Question: How can I create a number line with labels, instead of numbers in Latex? I have no idea how to even start.

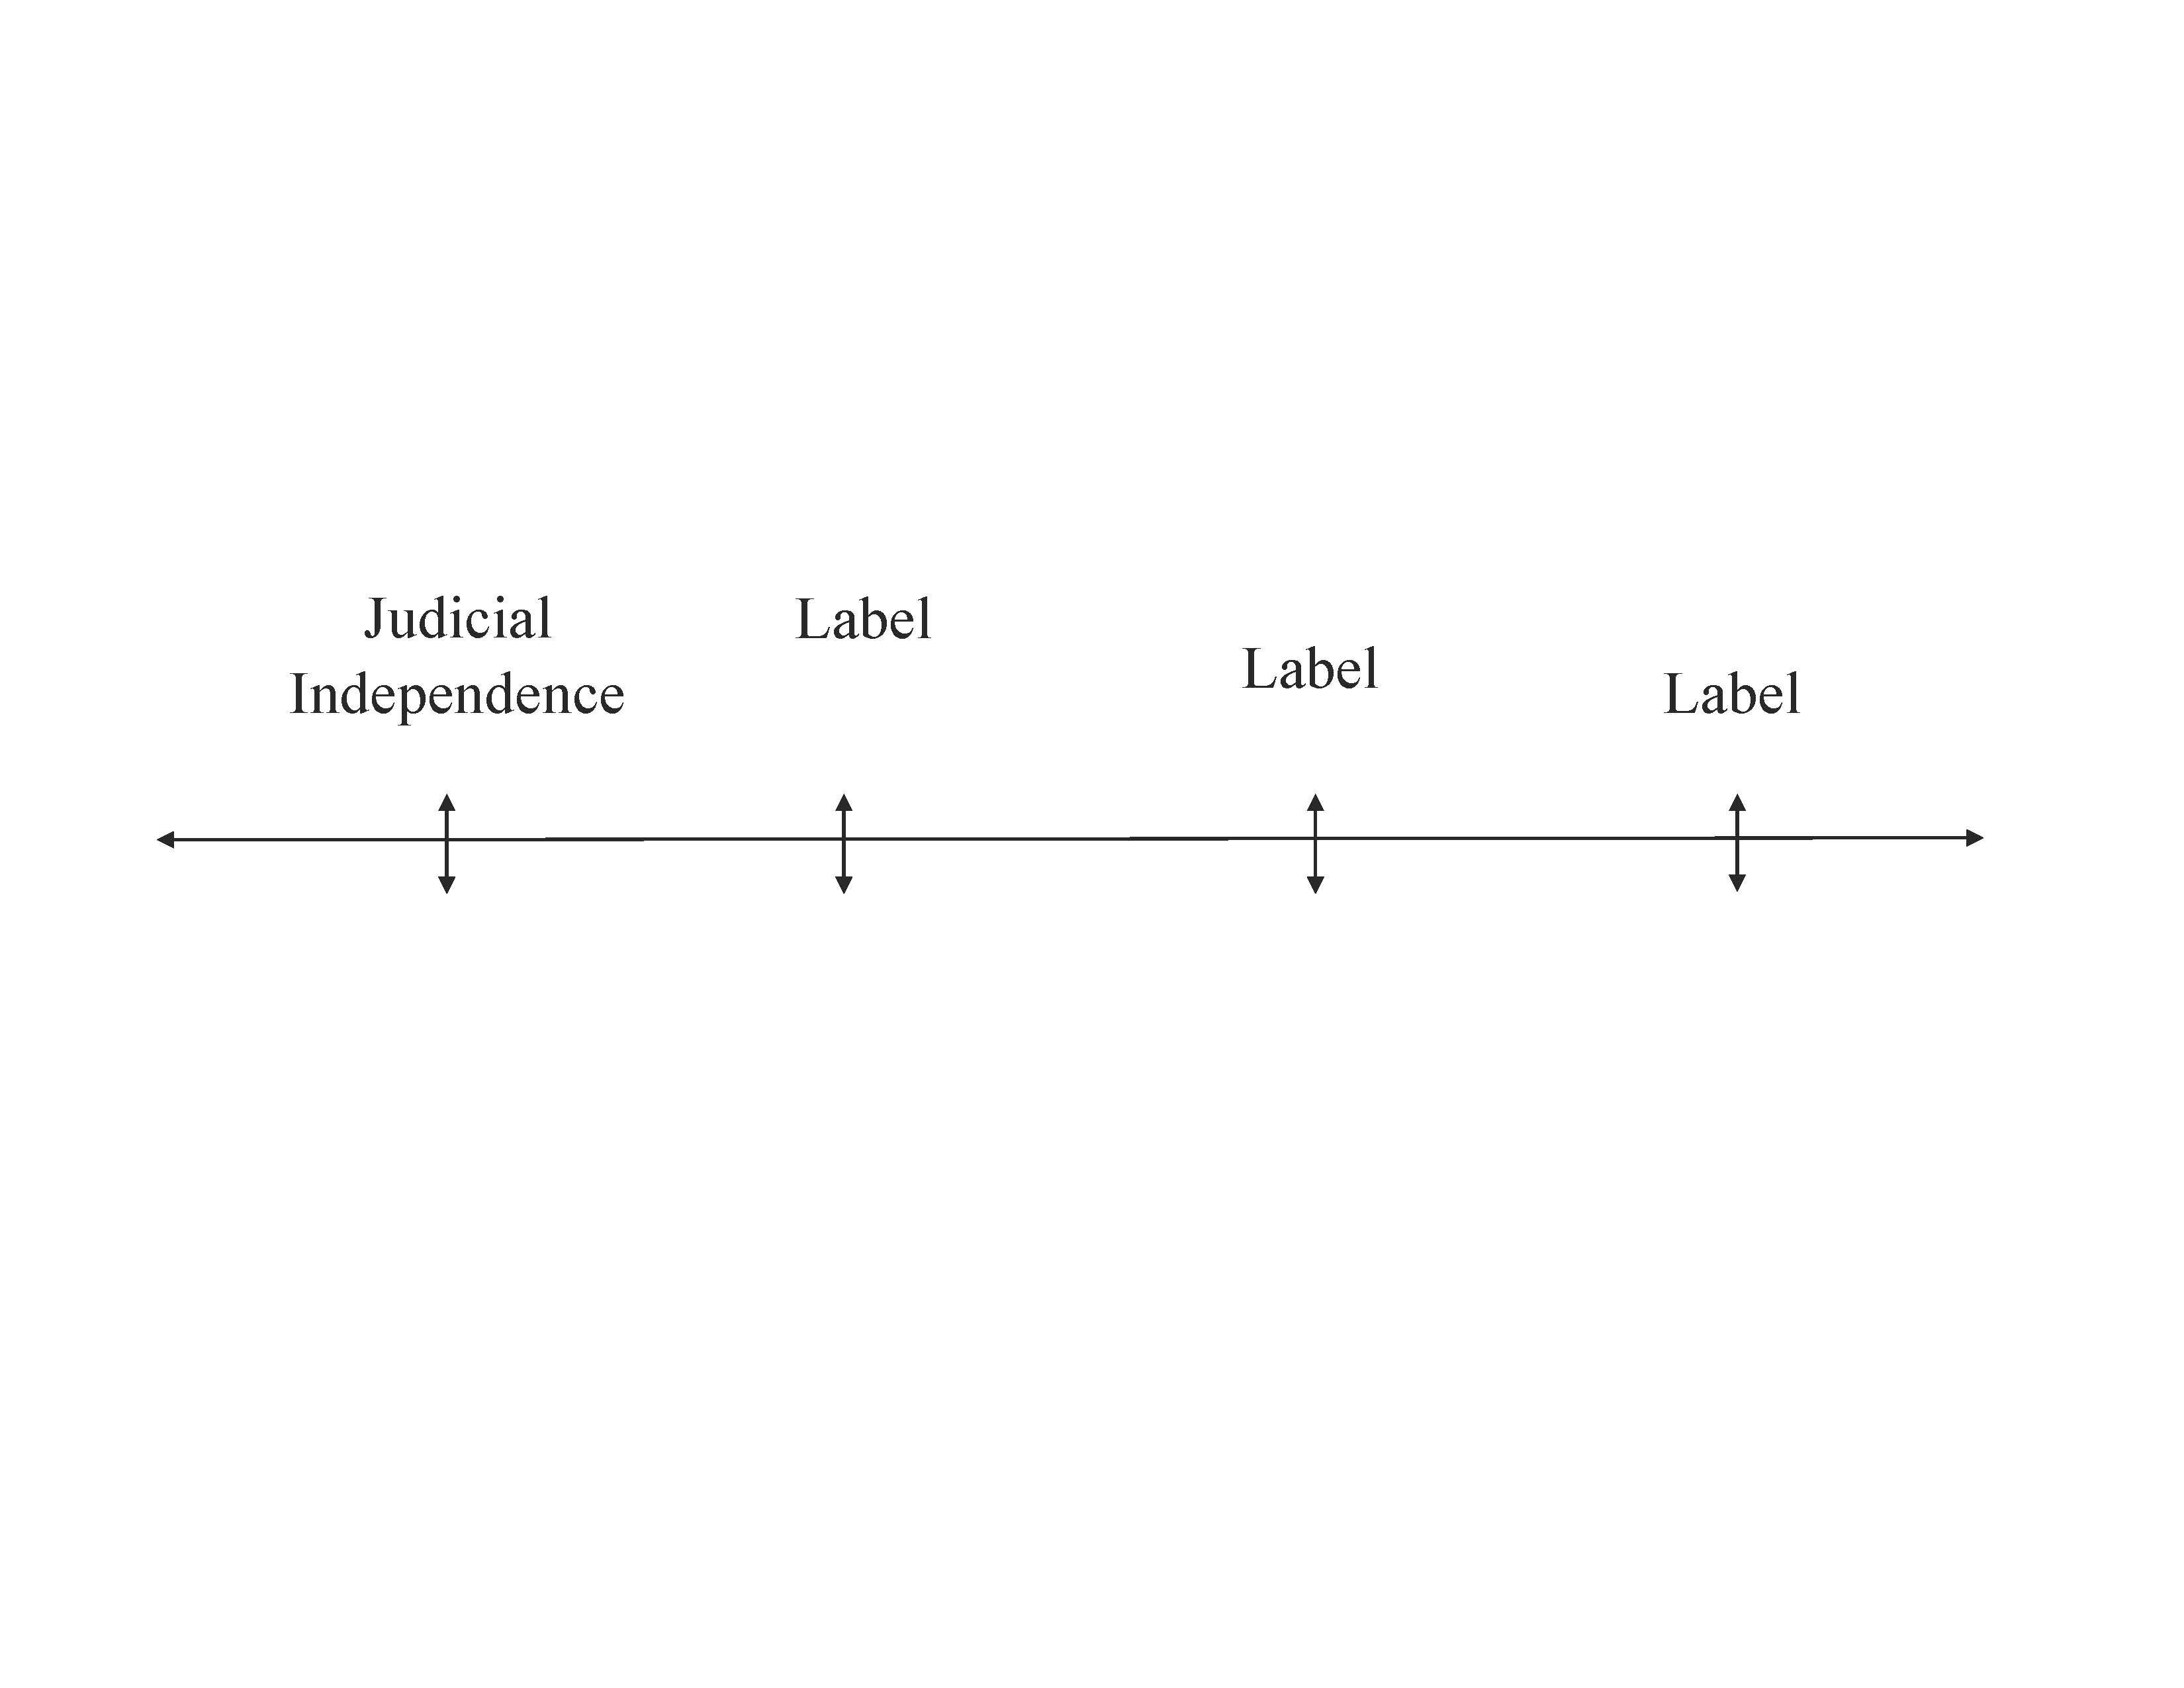
Answer: Try this one:
'''
\documentclass[multi=false,tikz,border=2mm]{standalone}
\usetikzlibrary{arrows}
\begin{document}
\begin{tikzpicture}
\def\labelz{{"Judicial Independence","Long Label 2","Label 3","Label 4"}}
\draw [<->,>=triangle 45] (0,0) -- (10,0);
\foreach \x in {1,...,4} {%
\draw [<->,>=stealth] (2*\x,-.4) -- (2*\x,.4);
\node at (2*\x,2.4-.4*\x){\pgfmathparse{\labelz[\x-1]}\pgfmathresult};
}
\end{tikzpicture}
\end{document}
'''

Then from here you can adjust 'scale', position of lines, shape of arrows (<URL>.
Notice if what you're interested in changes depending on '\x'.
Instead, changing
'\node at (2*\x,2.4-.4*\x)'
to
'\node [align=center,text width=22mm] at (2*\x,1)'
youl'll get: